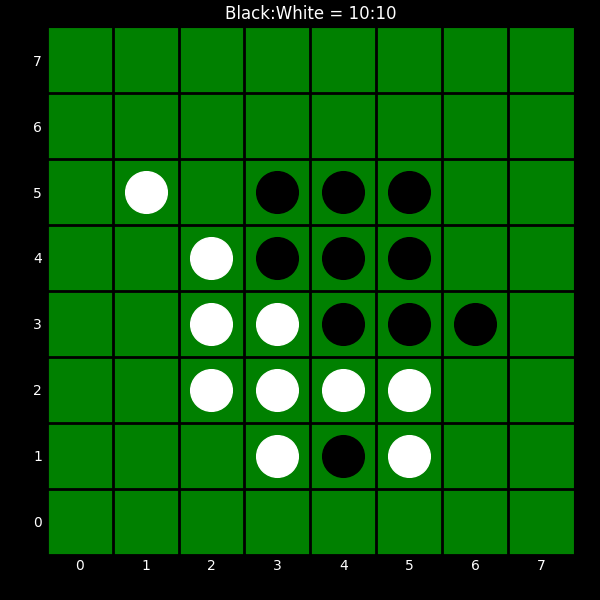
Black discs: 10
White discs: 10